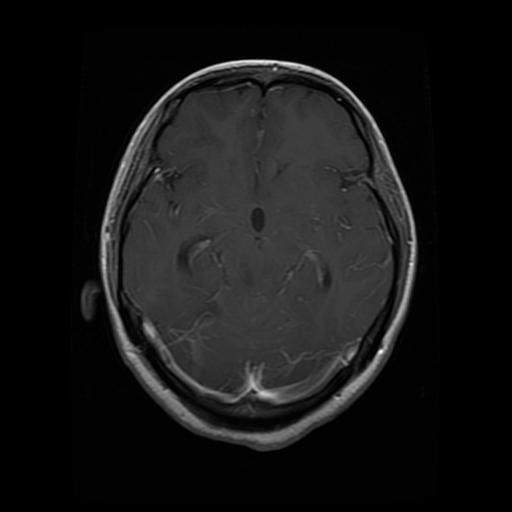
Label: glioma